Question: What type of notification is it?
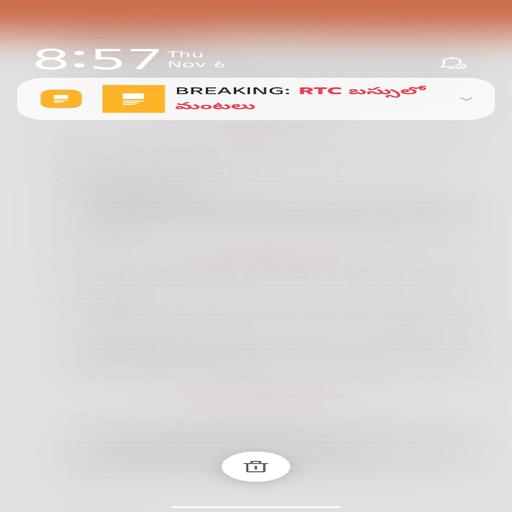
Answer: Breaking news